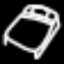
Label: bed